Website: lowes
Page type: receipt
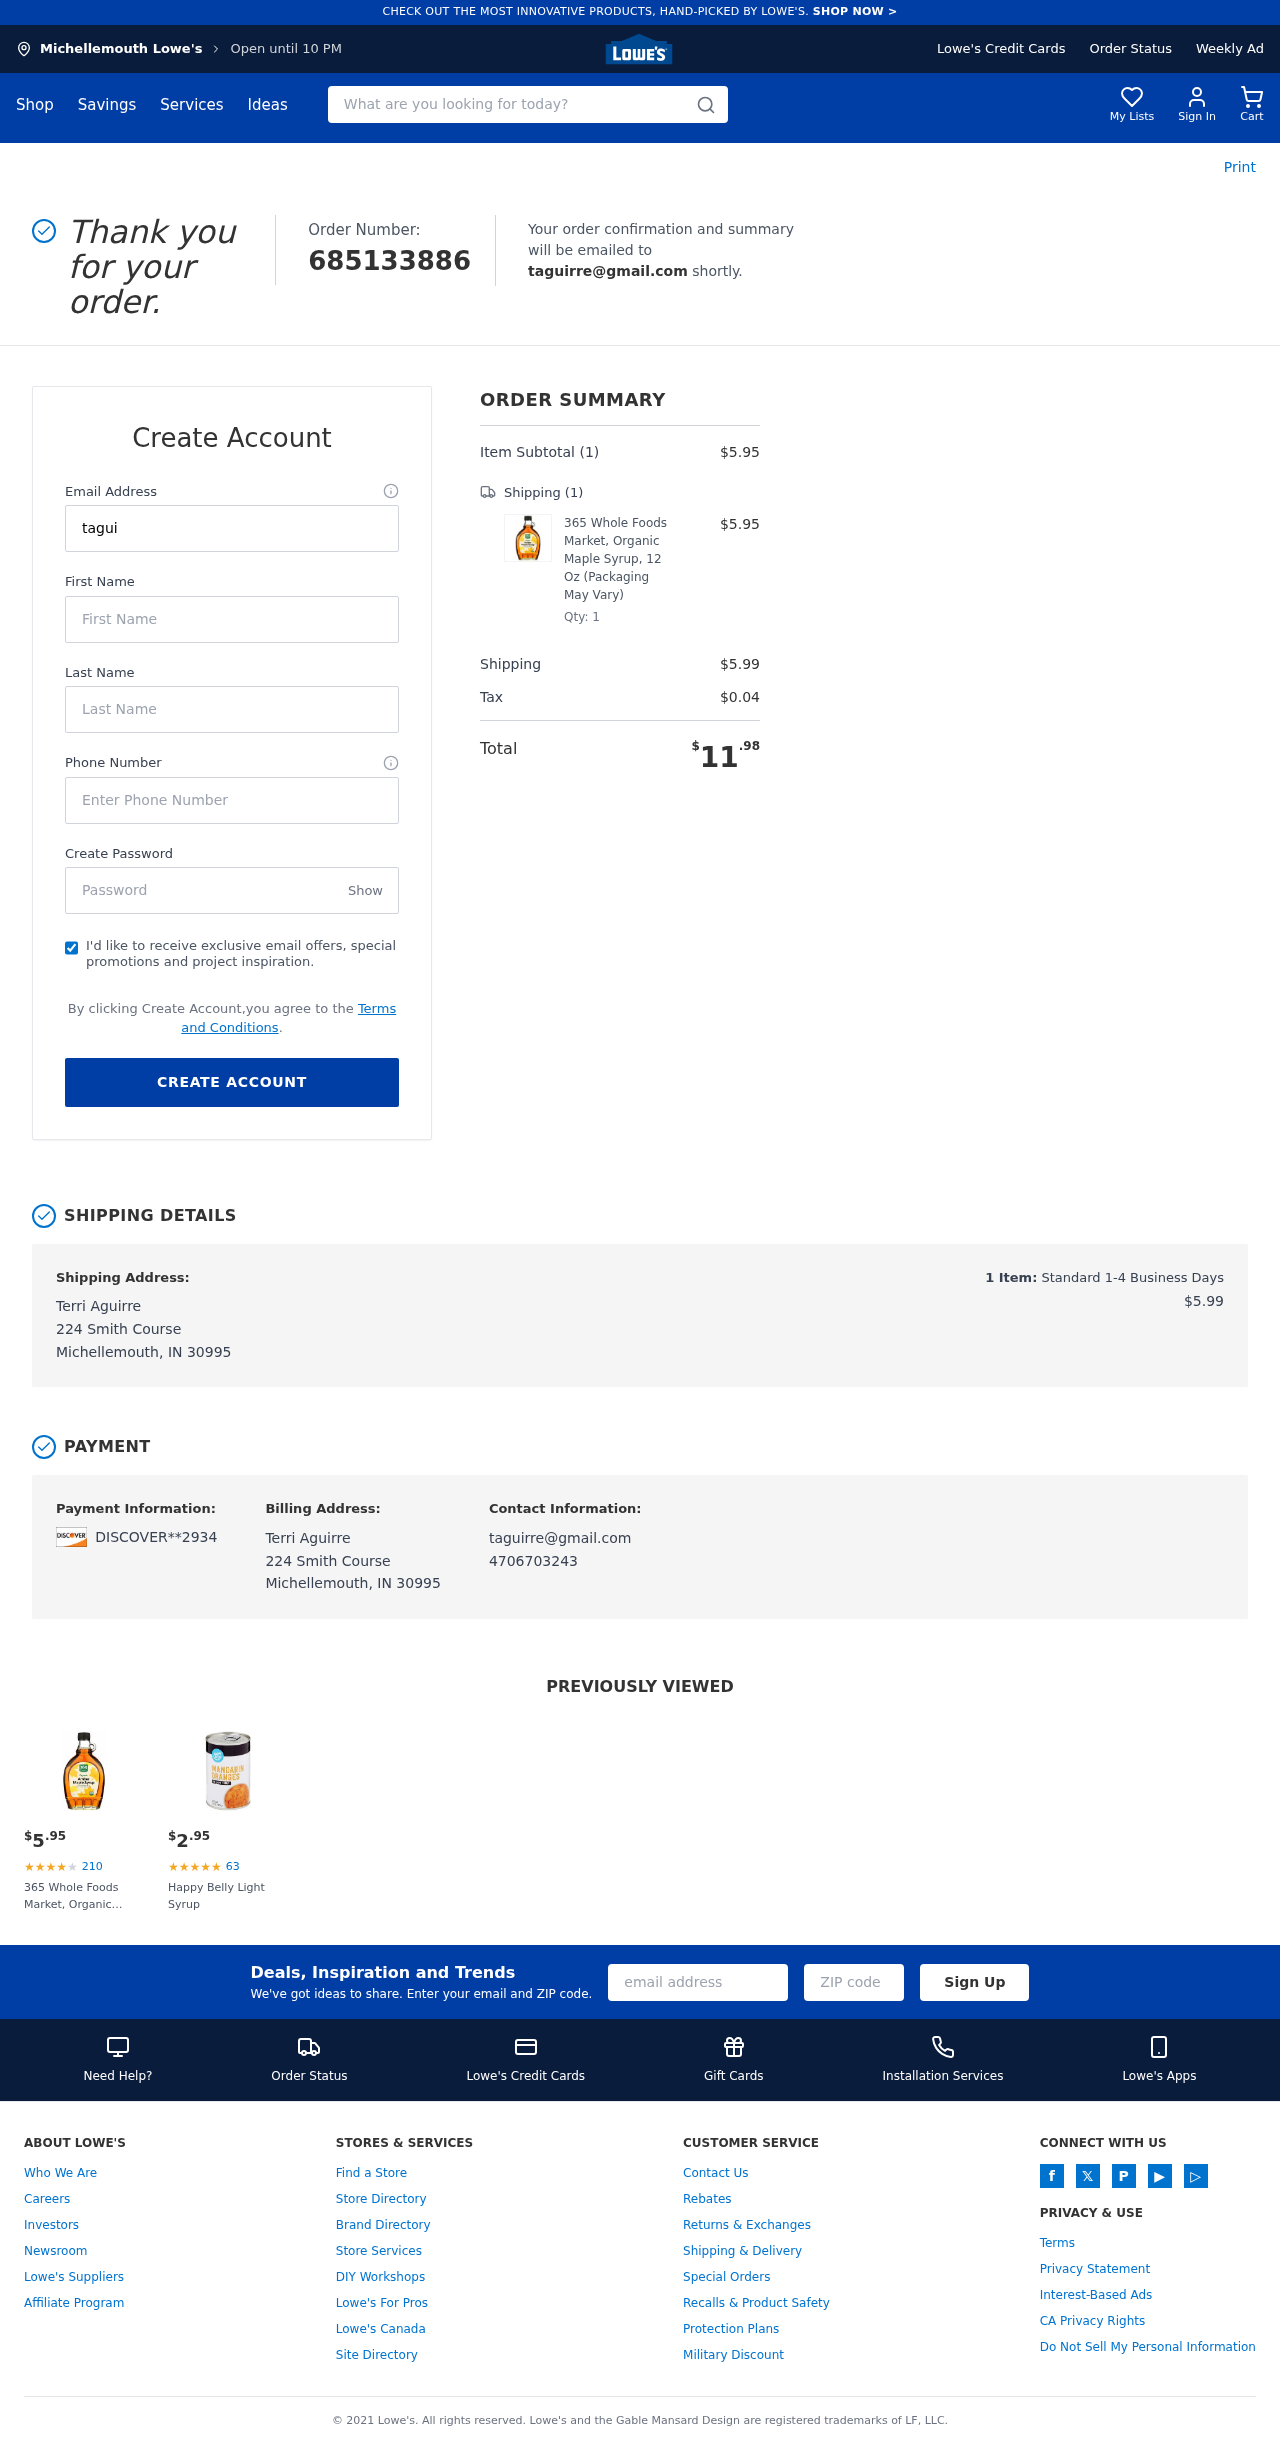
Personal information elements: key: PII_CARD_LAST4
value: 2934
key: PII_CARD_TYPE
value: DISCOVER
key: PII_CITY
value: Michellemouth
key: PII_EMAIL
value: taguirre@gmail.com
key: PII_FULLNAME
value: Terri Aguirre
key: PII_PHONE
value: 4706703243
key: PII_STREET
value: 224 Smith Course
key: PII_FIRSTNAME
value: Terri
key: PII_LASTNAME
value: Aguirre
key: PII_CITY_STATE_ZIP
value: Michellemouth, IN 30995
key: PII_FULLNAME2
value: Terri Aguirre
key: PII_FULLNAME3
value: Terri Aguirre
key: PII_FIRSTNAME2
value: Terri
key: PII_FIRSTNAME3
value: Terri
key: PII_LASTNAME2
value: Aguirre
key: PII_LASTNAME3
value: Aguirre
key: PII_FIRSTNAME_DERIVED
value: Terri
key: PII_LASTNAME_DERIVED
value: Aguirre
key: PII_FULLNAME_DERIVED
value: Terri Aguirre
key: PII_NAME_FULL_DERIVED
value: Terri Aguirre
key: PII_POSTCODE
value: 30995
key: PII_STATE_ABBR
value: IN
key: PII_POSTCODE_FULL
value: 30995
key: PII_CITY_STATE
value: Michellemouth, IN
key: PII_POSTCODE_NUMERIC
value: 30995
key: PII_EMAIL2
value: taguirre@gmail.com
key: PII_EMAIL3
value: taguirre@gmail.com
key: PII_PHONE_LINE
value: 3243
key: PII_PHONE_SUFFIX
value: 3243
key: PII_PHONE2
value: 4706703243
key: PII_PHONE3
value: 4706703243
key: PII_PHONE_NUMERIC
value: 4706703243
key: PII_PHONE_LINE_NUMERIC
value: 3243
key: PII_PHONE_SUFFIX_NUMERIC
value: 3243
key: PII_PHONE2_NUMERIC
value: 4706703243
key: PII_PHONE3_NUMERIC
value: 4706703243
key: PII_PHONE_DIGITS
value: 4706703243
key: PII_PHONE_LAST4
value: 3243
Product elements: key: PRODUCT1_NAME
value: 365 Whole Foods Market, Organic Maple Syrup, 12 Oz (Packaging May Vary)
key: PRODUCT1_PRICE
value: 5.95
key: PRODUCT1_QUANTITY
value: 1
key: PRODUCT2_NAME
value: Happy Belly Light Syrup
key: PRODUCT2_NUM_RATINGS
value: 63
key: PRODUCT2_PRICE
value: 2.95
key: PRODUCT1_PRICE2
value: $5.95
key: PRODUCT1_RATING2
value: ★
★
★
★
★
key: PRODUCT1_NUM_RATINGS2
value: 210
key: PRODUCT1_NAME2
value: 365 Whole Foods Market, Organic Maple Syrup, 12 Oz (Packaging May Vary)
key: PRODUCT2_RATING
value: ★
★
★
★
★
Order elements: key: ORDER_ID
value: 685133886
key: ORDER_NUM_ITEMS
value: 1
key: ORDER_SUBTOTAL
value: $5.95
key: ORDER_NUM_ITEMS2
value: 1
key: ORDER_SHIPPING_COST
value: $5.99
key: ORDER_TAX
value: $0.04
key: ORDER_TOTAL
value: $11.98
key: ORDER_NUM_ITEMS3
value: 1
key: ORDER_SHIPPING_COST2
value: $5.99
Search elements: key: HEADER_SEARCH
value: What are you looking for today?